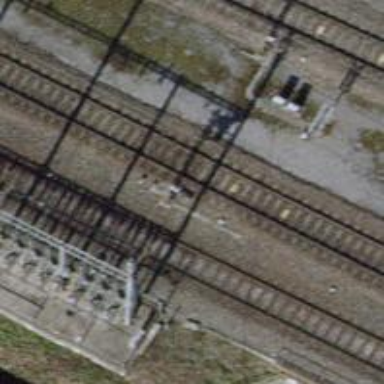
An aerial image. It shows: Single-track electrified railway with contact line.